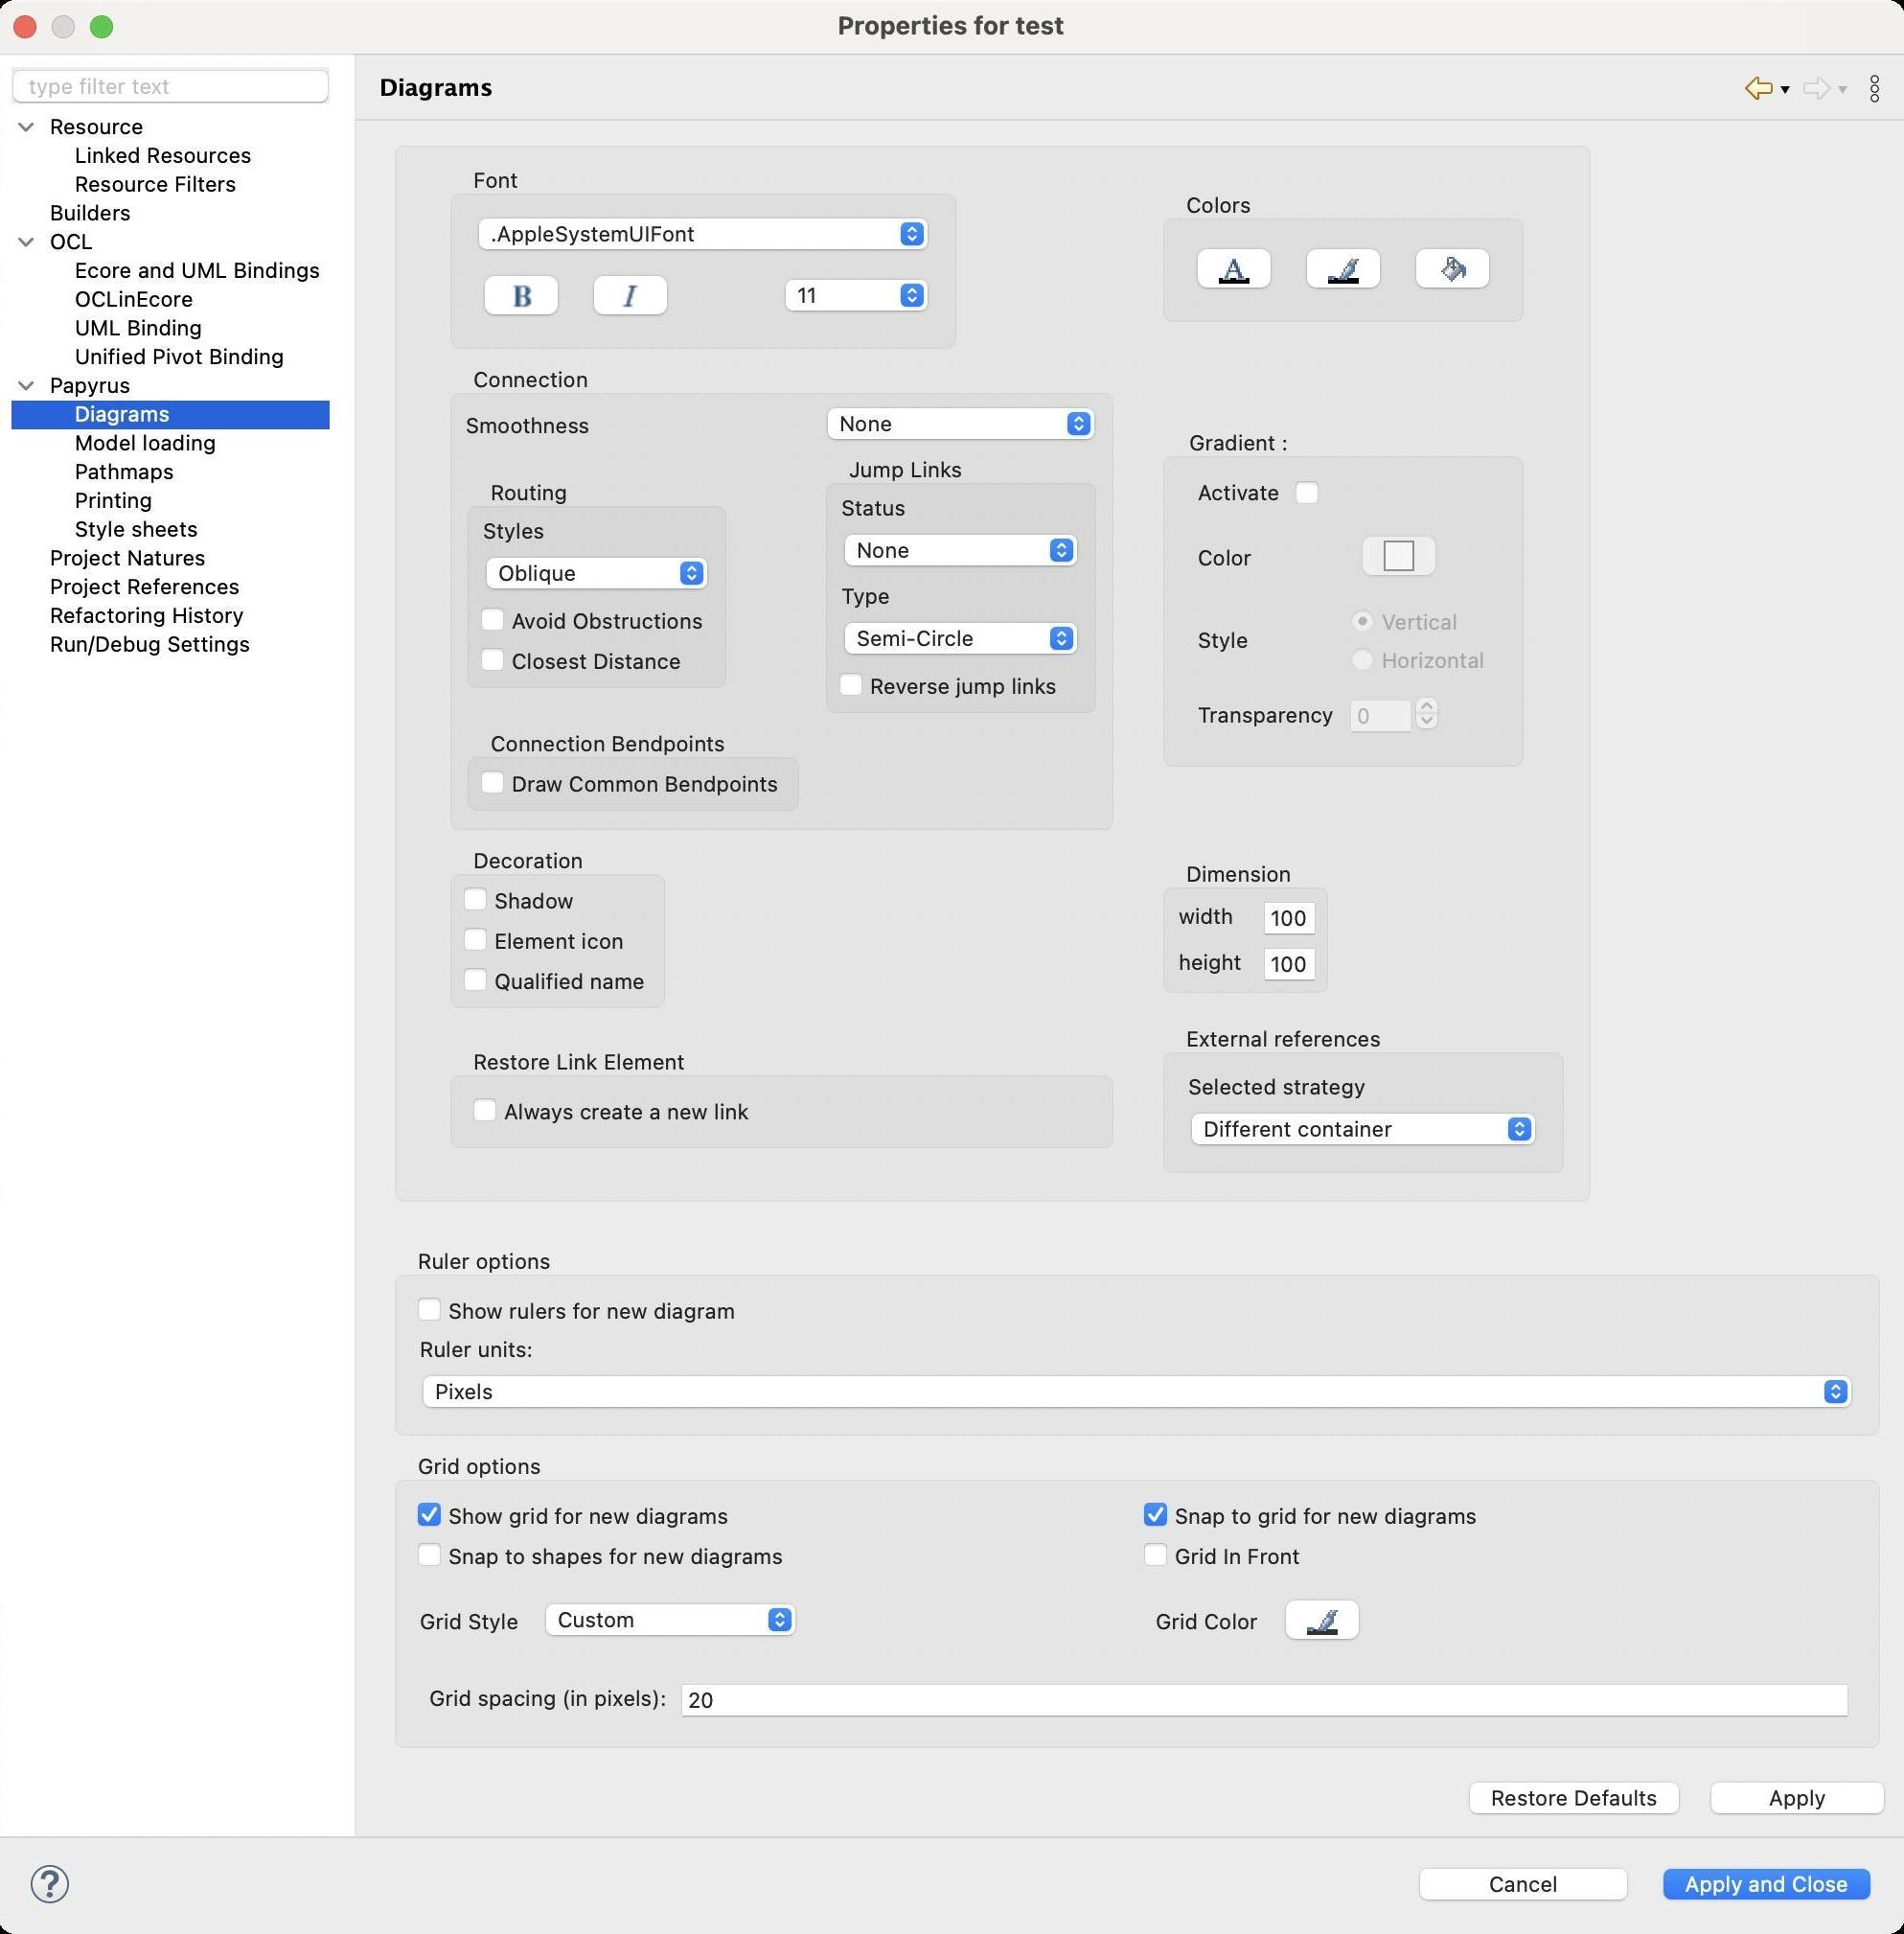
Accessibility tree:
{"name": "Properties_for_test", "role": "AXWindow", "description": null, "role_description": "standard window", "value": null, "position": "370.00;41.00", "size": "995;1009", "children": [{"name": "Apply_and_Close", "role": "AXButton", "description": null, "role_description": "button", "value": null, "position": "863.00;971.00", "size": "120;27", "children": []}, {"name": "Cancel", "role": "AXButton", "description": null, "role_description": "button", "value": null, "position": "736.00;971.00", "size": "120;27", "children": []}, {"name": null, "role": "AXToolbar", "description": null, "role_description": "toolbar", "value": null, "position": "12.00;969.00", "size": "30;30", "children": [{"name": "Help", "role": "AXCheckBox", "description": null, "role_description": "checkbox", "value": 0, "position": "12.00;969.00", "size": "30;30", "children": []}]}, {"name": null, "role": "AXScrollArea", "description": null, "role_description": "scroll area", "value": null, "position": "199.00;69.00", "size": "791;884", "children": [{"name": "Apply", "role": "AXButton", "description": null, "role_description": "button", "value": null, "position": "888.00;926.00", "size": "102;27", "children": []}, {"name": "Restore_Defaults", "role": "AXButton", "description": null, "role_description": "button", "value": null, "position": "762.00;926.00", "size": "121;27", "children": []}, {"name": null, "role": "AXGroup", "description": null, "role_description": "group", "value": null, "position": "204.00;758.00", "size": "781;158", "children": [{"name": null, "role": "AXTextField", "description": null, "role_description": "text field", "value": "20", "position": "356.00;877.00", "size": "610;19", "children": []}, {"name": null, "role": "AXStaticText", "description": null, "role_description": "text", "value": "Grid spacing (in pixels):", "position": "223.00;879.00", "size": "128;14", "children": []}, {"name": "", "role": "AXButton", "description": null, "role_description": "button", "value": null, "position": "665.00;830.00", "size": "52;32", "children": []}, {"name": null, "role": "AXStaticText", "description": null, "role_description": "text", "value": "Grid Color", "position": "602.00;839.00", "size": "58;14", "children": []}, {"name": null, "role": "AXPopUpButton", "description": null, "role_description": "pop up button", "value": "Custom", "position": "282.00;835.00", "size": "138;22", "children": []}, {"name": null, "role": "AXStaticText", "description": null, "role_description": "text", "value": "Grid Style", "position": "218.00;839.00", "size": "56;14", "children": []}, {"name": "Grid_In_Front", "role": "AXCheckBox", "description": null, "role_description": "checkbox", "value": 0, "position": "597.00;804.00", "size": "87;16", "children": []}, {"name": "Snap_to_shapes_for_new_diagrams", "role": "AXCheckBox", "description": null, "role_description": "checkbox", "value": 0, "position": "218.00;804.00", "size": "196;16", "children": []}, {"name": "Snap_to_grid_for_new_diagrams", "role": "AXCheckBox", "description": null, "role_description": "checkbox", "value": 1, "position": "597.00;783.00", "size": "179;16", "children": []}, {"name": "Show_grid_for_new_diagrams", "role": "AXCheckBox", "description": null, "role_description": "checkbox", "value": 1, "position": "218.00;783.00", "size": "168;16", "children": []}, {"name": null, "role": "AXStaticText", "description": null, "role_description": "text", "value": "Grid options", "position": "215.00;758.00", "size": "72;14", "children": []}]}, {"name": null, "role": "AXGroup", "description": null, "role_description": "group", "value": null, "position": "204.00;651.00", "size": "781;102", "children": [{"name": null, "role": "AXPopUpButton", "description": null, "role_description": "pop up button", "value": "Pixels", "position": "218.00;716.00", "size": "753;22", "children": []}, {"name": null, "role": "AXStaticText", "description": null, "role_description": "text", "value": "Ruler units:", "position": "218.00;697.00", "size": "64;14", "children": []}, {"name": "Show_rulers_for_new_diagram", "role": "AXCheckBox", "description": null, "role_description": "checkbox", "value": 0, "position": "218.00;676.00", "size": "171;16", "children": []}, {"name": null, "role": "AXStaticText", "description": null, "role_description": "text", "value": "Ruler options", "position": "215.00;651.00", "size": "77;14", "children": []}]}, {"name": null, "role": "AXGroup", "description": null, "role_description": "group", "value": null, "position": "204.00;74.00", "size": "630;557", "children": [{"name": null, "role": "AXGroup", "description": null, "role_description": "group", "value": null, "position": "605.00;535.00", "size": "215;81", "children": [{"name": null, "role": "AXPopUpButton", "description": null, "role_description": "pop up button", "value": "Different container", "position": "619.00;579.00", "size": "187;22", "children": []}, {"name": null, "role": "AXStaticText", "description": null, "role_description": "text", "value": "Selected strategy", "position": "619.00;560.00", "size": "97;14", "children": []}, {"name": null, "role": "AXStaticText", "description": null, "role_description": "text", "value": "External references", "position": "616.00;535.00", "size": "110;14", "children": []}]}, {"name": null, "role": "AXGroup", "description": null, "role_description": "group", "value": null, "position": "233.00;547.00", "size": "352;56", "children": [{"name": "Always_create_a_new_link", "role": "AXCheckBox", "description": null, "role_description": "checkbox", "value": 0, "position": "247.00;572.00", "size": "149;16", "children": []}, {"name": null, "role": "AXStaticText", "description": null, "role_description": "text", "value": "Restore Link Element", "position": "244.00;547.00", "size": "118;14", "children": []}]}, {"name": null, "role": "AXGroup", "description": null, "role_description": "group", "value": null, "position": "605.00;449.00", "size": "92;73", "children": [{"name": null, "role": "AXTextField", "description": null, "role_description": "text field", "value": "100", "position": "660.00;493.00", "size": "28;19", "children": []}, {"name": null, "role": "AXStaticText", "description": null, "role_description": "text", "value": "height", "position": "614.00;495.00", "size": "38;14", "children": []}, {"name": null, "role": "AXTextField", "description": null, "role_description": "text field", "value": "100", "position": "660.00;469.00", "size": "28;19", "children": []}, {"name": null, "role": "AXStaticText", "description": null, "role_description": "text", "value": "width", "position": "614.00;471.00", "size": "33;14", "children": []}, {"name": null, "role": "AXStaticText", "description": null, "role_description": "text", "value": "Dimension", "position": "616.00;449.00", "size": "63;14", "children": []}]}, {"name": null, "role": "AXGroup", "description": null, "role_description": "group", "value": null, "position": "233.00;442.00", "size": "118;88", "children": [{"name": "Qualified_name", "role": "AXCheckBox", "description": null, "role_description": "checkbox", "value": 0, "position": "242.00;504.00", "size": "100;16", "children": []}, {"name": "Element_icon", "role": "AXCheckBox", "description": null, "role_description": "checkbox", "value": 0, "position": "242.00;483.00", "size": "89;16", "children": []}, {"name": "Shadow", "role": "AXCheckBox", "description": null, "role_description": "checkbox", "value": 0, "position": "242.00;462.00", "size": "63;16", "children": []}, {"name": null, "role": "AXStaticText", "description": null, "role_description": "text", "value": "Decoration", "position": "244.00;442.00", "size": "65;14", "children": []}]}, {"name": null, "role": "AXGroup", "description": null, "role_description": "group", "value": null, "position": "605.00;224.00", "size": "194;180", "children": [{"name": null, "role": "AXTextField", "description": null, "role_description": "text field", "value": "0", "position": "705.00;363.50", "size": "33;19", "children": []}, {"name": null, "role": "AXIncrementor", "description": null, "role_description": "stepper", "value": 0.0, "position": "738.00;362.00", "size": "15;22", "children": [{"name": null, "role": "AXButton", "description": null, "role_description": "increment arrow button", "value": null, "position": "738.00;362.00", "size": "15;11", "children": []}, {"name": null, "role": "AXButton", "description": null, "role_description": "decrement arrow button", "value": null, "position": "738.00;373.00", "size": "15;11", "children": []}]}, {"name": null, "role": "AXStaticText", "description": null, "role_description": "text", "value": "Transparency", "position": "624.00;366.00", "size": "76;14", "children": []}, {"name": "Horizontal", "role": "AXRadioButton", "description": null, "role_description": "radio button", "value": 0, "position": "705.00;337.00", "size": "75;15", "children": []}, {"name": "Vertical", "role": "AXRadioButton", "description": null, "role_description": "radio button", "value": 1, "position": "705.00;317.00", "size": "61;15", "children": []}, {"name": null, "role": "AXStaticText", "description": null, "role_description": "text", "value": "Style", "position": "624.00;327.00", "size": "31;14", "children": []}, {"name": "", "role": "AXButton", "description": null, "role_description": "button", "value": null, "position": "705.00;275.00", "size": "52;32", "children": []}, {"name": null, "role": "AXStaticText", "description": null, "role_description": "text", "value": "Color", "position": "624.00;284.00", "size": "33;14", "children": []}, {"name": "", "role": "AXCheckBox", "description": null, "role_description": "checkbox", "value": 0, "position": "676.00;249.00", "size": "14;16", "children": []}, {"name": null, "role": "AXStaticText", "description": null, "role_description": "text", "value": "Activate", "position": "624.00;250.00", "size": "47;14", "children": []}, {"name": null, "role": "AXStaticText", "description": null, "role_description": "text", "value": "Gradient : ", "position": "616.00;224.00", "size": "63;14", "children": []}]}, {"name": null, "role": "AXGroup", "description": null, "role_description": "group", "value": null, "position": "233.00;191.00", "size": "352;246", "children": [{"name": null, "role": "AXGroup", "description": null, "role_description": "group", "value": null, "position": "242.00;381.00", "size": "179;46", "children": [{"name": "Draw_Common_Bendpoints", "role": "AXCheckBox", "description": null, "role_description": "checkbox", "value": 0, "position": "251.00;401.00", "size": "161;16", "children": []}, {"name": null, "role": "AXStaticText", "description": null, "role_description": "text", "value": "Connection Bendpoints", "position": "253.00;381.00", "size": "131;14", "children": []}]}, {"name": null, "role": "AXGroup", "description": null, "role_description": "group", "value": null, "position": "429.00;238.00", "size": "147;138", "children": [{"name": "Reverse_jump_links", "role": "AXCheckBox", "description": null, "role_description": "checkbox", "value": 0, "position": "438.00;350.00", "size": "119;16", "children": []}, {"name": null, "role": "AXPopUpButton", "description": null, "role_description": "pop up button", "value": "Semi-Circle", "position": "438.00;323.00", "size": "129;22", "children": []}, {"name": null, "role": "AXStaticText", "description": null, "role_description": "text", "value": "Type", "position": "438.00;304.00", "size": "30;14", "children": []}, {"name": null, "role": "AXPopUpButton", "description": null, "role_description": "pop up button", "value": "None", "position": "438.00;277.00", "size": "129;22", "children": []}, {"name": null, "role": "AXStaticText", "description": null, "role_description": "text", "value": "Status", "position": "438.00;258.00", "size": "38;14", "children": []}, {"name": null, "role": "AXStaticText", "description": null, "role_description": "text", "value": "Jump Links", "position": "440.00;238.00", "size": "67;14", "children": []}]}, {"name": null, "role": "AXGroup", "description": null, "role_description": "group", "value": null, "position": "242.00;250.00", "size": "141;113", "children": [{"name": "Closest_Distance", "role": "AXCheckBox", "description": null, "role_description": "checkbox", "value": 0, "position": "251.00;337.00", "size": "110;16", "children": []}, {"name": "Avoid_Obstructions", "role": "AXCheckBox", "description": null, "role_description": "checkbox", "value": 0, "position": "251.00;316.00", "size": "121;16", "children": []}, {"name": null, "role": "AXPopUpButton", "description": null, "role_description": "pop up button", "value": "Oblique", "position": "251.00;289.00", "size": "123;22", "children": []}, {"name": null, "role": "AXStaticText", "description": null, "role_description": "text", "value": "Styles", "position": "251.00;270.00", "size": "37;14", "children": []}, {"name": null, "role": "AXStaticText", "description": null, "role_description": "text", "value": "Routing", "position": "253.00;250.00", "size": "48;14", "children": []}]}, {"name": null, "role": "AXPopUpButton", "description": null, "role_description": "pop up button", "value": "None", "position": "429.00;211.00", "size": "147;22", "children": []}, {"name": null, "role": "AXStaticText", "description": null, "role_description": "text", "value": "Smoothness", "position": "242.00;215.00", "size": "69;14", "children": []}, {"name": null, "role": "AXStaticText", "description": null, "role_description": "text", "value": "Connection", "position": "244.00;191.00", "size": "68;14", "children": []}]}, {"name": null, "role": "AXGroup", "description": null, "role_description": "group", "value": null, "position": "605.00;100.00", "size": "194;72", "children": [{"name": "", "role": "AXButton", "description": null, "role_description": "button", "value": null, "position": "733.00;125.00", "size": "52;32", "children": []}, {"name": "", "role": "AXButton", "description": null, "role_description": "button", "value": null, "position": "676.00;125.00", "size": "52;32", "children": []}, {"name": "", "role": "AXButton", "description": null, "role_description": "button", "value": null, "position": "619.00;125.00", "size": "52;32", "children": []}, {"name": null, "role": "AXStaticText", "description": null, "role_description": "text", "value": "Colors", "position": "616.00;100.00", "size": "42;14", "children": []}]}, {"name": null, "role": "AXGroup", "description": null, "role_description": "group", "value": null, "position": "233.00;87.00", "size": "270;99", "children": [{"name": null, "role": "AXPopUpButton", "description": null, "role_description": "pop up button", "value": "11", "position": "407.00;144.00", "size": "82;22", "children": []}, {"name": "", "role": "AXCheckBox", "description": null, "role_description": "toggle button", "value": 0, "position": "304.00;139.00", "size": "52;32", "children": []}, {"name": "", "role": "AXCheckBox", "description": null, "role_description": "toggle button", "value": 0, "position": "247.00;139.00", "size": "52;32", "children": []}, {"name": null, "role": "AXPopUpButton", "description": null, "role_description": "pop up button", "value": ".AppleSystemUIFont", "position": "247.00;112.00", "size": "242;22", "children": []}, {"name": null, "role": "AXStaticText", "description": null, "role_description": "text", "value": "Font", "position": "244.00;87.00", "size": "31;14", "children": []}]}]}]}, {"name": null, "role": "AXToolbar", "description": "", "role_description": "toolbar", "value": null, "position": "908.00;35.00", "size": "82;22", "children": [{"name": "Back_to_Papyrus", "role": "AXMenuButton", "description": null, "role_description": "menu button", "value": null, "position": "908.00;35.00", "size": "22;22", "children": []}, {"name": "Forward", "role": "AXMenuButton", "description": null, "role_description": "menu button", "value": null, "position": "938.00;35.00", "size": "22;22", "children": []}, {"name": "Additional_Dialog_Actions", "role": "AXButton", "description": null, "role_description": "button", "value": null, "position": "968.00;35.00", "size": "22;22", "children": []}]}, {"name": null, "role": "AXStaticText", "description": "", "role_description": "text", "value": "Diagrams", "position": "196.00;35.00", "size": "705;21", "children": []}, {"name": null, "role": "AXSplitter", "description": null, "role_description": "splitter", "value": 180, "position": "180.00;28.00", "size": "5;930", "children": []}, {"name": null, "role": "AXScrollArea", "description": null, "role_description": "scroll area", "value": null, "position": "7.00;59.00", "size": "166;899", "children": [{"name": null, "role": "AXOutline", "description": null, "role_description": "outline", "value": null, "position": "7.00;59.00", "size": "166;899", "children": [{"name": null, "role": "AXRow", "description": null, "role_description": "outline row", "value": null, "position": "7.00;59.00", "size": "166;15", "children": [{"name": null, "role": "AXGroup", "description": null, "role_description": "group", "value": null, "position": "7.00;59.00", "size": "162;15", "children": [{"name": null, "role": "AXDisclosureTriangle", "description": null, "role_description": "disclosure triangle", "value": 1, "position": "9.00;59.00", "size": "12;14", "children": []}, {"name": null, "role": "AXStaticText", "description": null, "role_description": "text", "value": "Resource", "position": "25.00;59.00", "size": "143;14", "children": []}]}]}, {"name": null, "role": "AXRow", "description": null, "role_description": "outline row", "value": null, "position": "7.00;74.00", "size": "166;15", "children": [{"name": null, "role": "AXStaticText", "description": null, "role_description": "text", "value": "Linked Resources", "position": "38.00;74.00", "size": "130;14", "children": []}]}, {"name": null, "role": "AXRow", "description": null, "role_description": "outline row", "value": null, "position": "7.00;89.00", "size": "166;15", "children": [{"name": null, "role": "AXStaticText", "description": null, "role_description": "text", "value": "Resource Filters", "position": "38.00;89.00", "size": "130;14", "children": []}]}, {"name": null, "role": "AXRow", "description": null, "role_description": "outline row", "value": null, "position": "7.00;104.00", "size": "166;15", "children": [{"name": null, "role": "AXStaticText", "description": null, "role_description": "text", "value": "Builders", "position": "25.00;104.00", "size": "143;14", "children": []}]}, {"name": null, "role": "AXRow", "description": null, "role_description": "outline row", "value": null, "position": "7.00;119.00", "size": "166;15", "children": [{"name": null, "role": "AXGroup", "description": null, "role_description": "group", "value": null, "position": "7.00;119.00", "size": "162;15", "children": [{"name": null, "role": "AXDisclosureTriangle", "description": null, "role_description": "disclosure triangle", "value": 1, "position": "9.00;119.00", "size": "12;14", "children": []}, {"name": null, "role": "AXStaticText", "description": null, "role_description": "text", "value": "OCL", "position": "25.00;119.00", "size": "143;14", "children": []}]}]}, {"name": null, "role": "AXRow", "description": null, "role_description": "outline row", "value": null, "position": "7.00;134.00", "size": "166;15", "children": [{"name": null, "role": "AXStaticText", "description": null, "role_description": "text", "value": "Ecore and UML Bindings", "position": "38.00;134.00", "size": "130;14", "children": []}]}, {"name": null, "role": "AXRow", "description": null, "role_description": "outline row", "value": null, "position": "7.00;149.00", "size": "166;15", "children": [{"name": null, "role": "AXStaticText", "description": null, "role_description": "text", "value": "OCLinEcore", "position": "38.00;149.00", "size": "130;14", "children": []}]}, {"name": null, "role": "AXRow", "description": null, "role_description": "outline row", "value": null, "position": "7.00;164.00", "size": "166;15", "children": [{"name": null, "role": "AXStaticText", "description": null, "role_description": "text", "value": "UML Binding", "position": "38.00;164.00", "size": "130;14", "children": []}]}, {"name": null, "role": "AXRow", "description": null, "role_description": "outline row", "value": null, "position": "7.00;179.00", "size": "166;15", "children": [{"name": null, "role": "AXStaticText", "description": null, "role_description": "text", "value": "Unified Pivot Binding", "position": "38.00;179.00", "size": "130;14", "children": []}]}, {"name": null, "role": "AXRow", "description": null, "role_description": "outline row", "value": null, "position": "7.00;194.00", "size": "166;15", "children": [{"name": null, "role": "AXGroup", "description": null, "role_description": "group", "value": null, "position": "7.00;194.00", "size": "162;15", "children": [{"name": null, "role": "AXDisclosureTriangle", "description": null, "role_description": "disclosure triangle", "value": 1, "position": "9.00;194.00", "size": "12;14", "children": []}, {"name": null, "role": "AXStaticText", "description": null, "role_description": "text", "value": "Papyrus", "position": "25.00;194.00", "size": "143;14", "children": []}]}]}, {"name": null, "role": "AXRow", "description": null, "role_description": "outline row", "value": null, "position": "7.00;209.00", "size": "166;15", "children": [{"name": null, "role": "AXStaticText", "description": null, "role_description": "text", "value": "Diagrams", "position": "38.00;209.00", "size": "130;14", "children": []}]}, {"name": null, "role": "AXRow", "description": null, "role_description": "outline row", "value": null, "position": "7.00;224.00", "size": "166;15", "children": [{"name": null, "role": "AXStaticText", "description": null, "role_description": "text", "value": "Model loading", "position": "38.00;224.00", "size": "130;14", "children": []}]}, {"name": null, "role": "AXRow", "description": null, "role_description": "outline row", "value": null, "position": "7.00;239.00", "size": "166;15", "children": [{"name": null, "role": "AXStaticText", "description": null, "role_description": "text", "value": "Pathmaps", "position": "38.00;239.00", "size": "130;14", "children": []}]}, {"name": null, "role": "AXRow", "description": null, "role_description": "outline row", "value": null, "position": "7.00;254.00", "size": "166;15", "children": [{"name": null, "role": "AXStaticText", "description": null, "role_description": "text", "value": "Printing", "position": "38.00;254.00", "size": "130;14", "children": []}]}, {"name": null, "role": "AXRow", "description": null, "role_description": "outline row", "value": null, "position": "7.00;269.00", "size": "166;15", "children": [{"name": null, "role": "AXStaticText", "description": null, "role_description": "text", "value": "Style sheets", "position": "38.00;269.00", "size": "130;14", "children": []}]}, {"name": null, "role": "AXRow", "description": null, "role_description": "outline row", "value": null, "position": "7.00;284.00", "size": "166;15", "children": [{"name": null, "role": "AXStaticText", "description": null, "role_description": "text", "value": "Project Natures", "position": "25.00;284.00", "size": "143;14", "children": []}]}, {"name": null, "role": "AXRow", "description": null, "role_description": "outline row", "value": null, "position": "7.00;299.00", "size": "166;15", "children": [{"name": null, "role": "AXStaticText", "description": null, "role_description": "text", "value": "Project References", "position": "25.00;299.00", "size": "143;14", "children": []}]}, {"name": null, "role": "AXRow", "description": null, "role_description": "outline row", "value": null, "position": "7.00;314.00", "size": "166;15", "children": [{"name": null, "role": "AXStaticText", "description": null, "role_description": "text", "value": "Refactoring History", "position": "25.00;314.00", "size": "143;14", "children": []}]}, {"name": null, "role": "AXRow", "description": null, "role_description": "outline row", "value": null, "position": "7.00;329.00", "size": "166;15", "children": [{"name": null, "role": "AXStaticText", "description": null, "role_description": "text", "value": "Run/Debug Settings", "position": "25.00;329.00", "size": "143;14", "children": []}]}, {"name": null, "role": "AXColumn", "description": null, "role_description": "column", "value": null, "position": "7.00;59.00", "size": "162;899", "children": []}]}]}, {"name": "type_filter_text", "role": "AXTextField", "description": null, "role_description": "search text field", "value": "", "position": "7.00;35.00", "size": "166;19", "children": []}, {"name": null, "role": "AXButton", "description": null, "role_description": "close button", "value": null, "position": "7.00;6.00", "size": "14;16", "children": []}, {"name": null, "role": "AXButton", "description": null, "role_description": "zoom button", "value": null, "position": "47.00;6.00", "size": "14;16", "children": [{"name": null, "role": "AXGroup", "description": null, "role_description": "group", "value": null, "position": "47.00;6.00", "size": "14;16", "children": [{"name": null, "role": "AXGroup", "description": null, "role_description": "group", "value": null, "position": "47.00;6.00", "size": "14;16", "children": []}]}]}, {"name": null, "role": "AXButton", "description": null, "role_description": "minimize button", "value": null, "position": "27.00;6.00", "size": "14;16", "children": []}, {"name": null, "role": "AXStaticText", "description": null, "role_description": "text", "value": "Properties for test", "position": "436.00;5.00", "size": "123;16", "children": []}]}